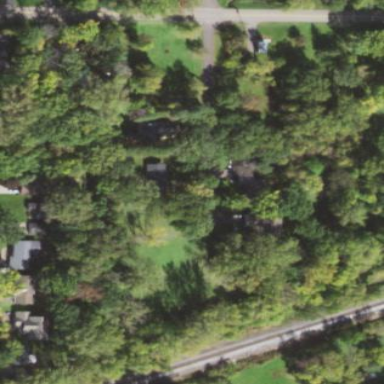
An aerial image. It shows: Park.